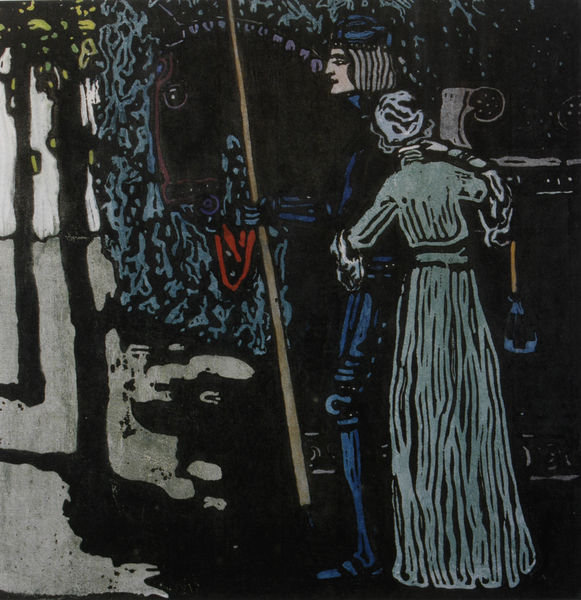
Titel: Abschied (Grosse Fassung)
Künstler: Wassily Kandinsky
Standort: Moskau
Institution: Tretjakov Galerie
Schlagwörter: baum, blau, dunkel, laub, mann, schatten, weiß, bäume, gelb, grün, menschen, äste, braun, fenster, frau, grau, haar, hell, hut, kleid, licht, profil, rücken, schwarz, rot, haube, leute, rock, kappe, falten, mensch, stehen, tod, bild, ast, busch, gebüsch, haare, paar, personen, person, wald, pferd, stock, sattel, zügel, kopfbedeckung, holzschnitt, liebe, düster, stab, graphik, hecke, schlacht, lanze, jugendstil, gestreift, pärchen, abschied, hinten, druck, linolschnitt, helm, ritter, rüstung, liebespaar, ross, mittelalter, zeichnerisch, halfter, farbdruck, farbholzschnitt, mittelalterlich, stecken, tränen, vogeler